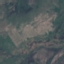
Label: HerbaceousVegetation